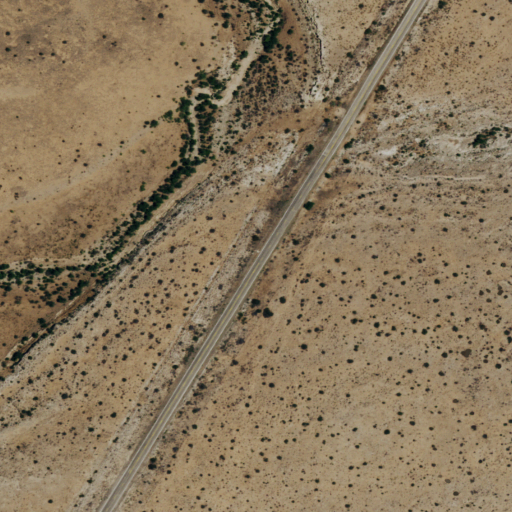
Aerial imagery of valley in New Mexico named Singer Lake Draw containing grassland, shrub, open development, and low intensity development